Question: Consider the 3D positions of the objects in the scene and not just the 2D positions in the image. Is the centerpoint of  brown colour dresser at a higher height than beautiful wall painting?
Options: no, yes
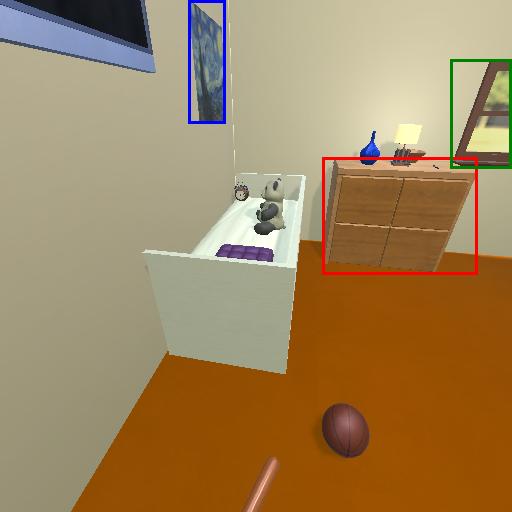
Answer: no